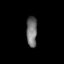
Tissue: prostate
Cell type: Epithelial cells
Senescence score: 0.6922
Nuclear area (px): 315
Mean DAPI intensity: 115.317